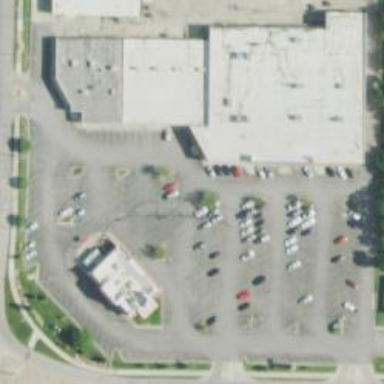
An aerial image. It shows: Retail area.